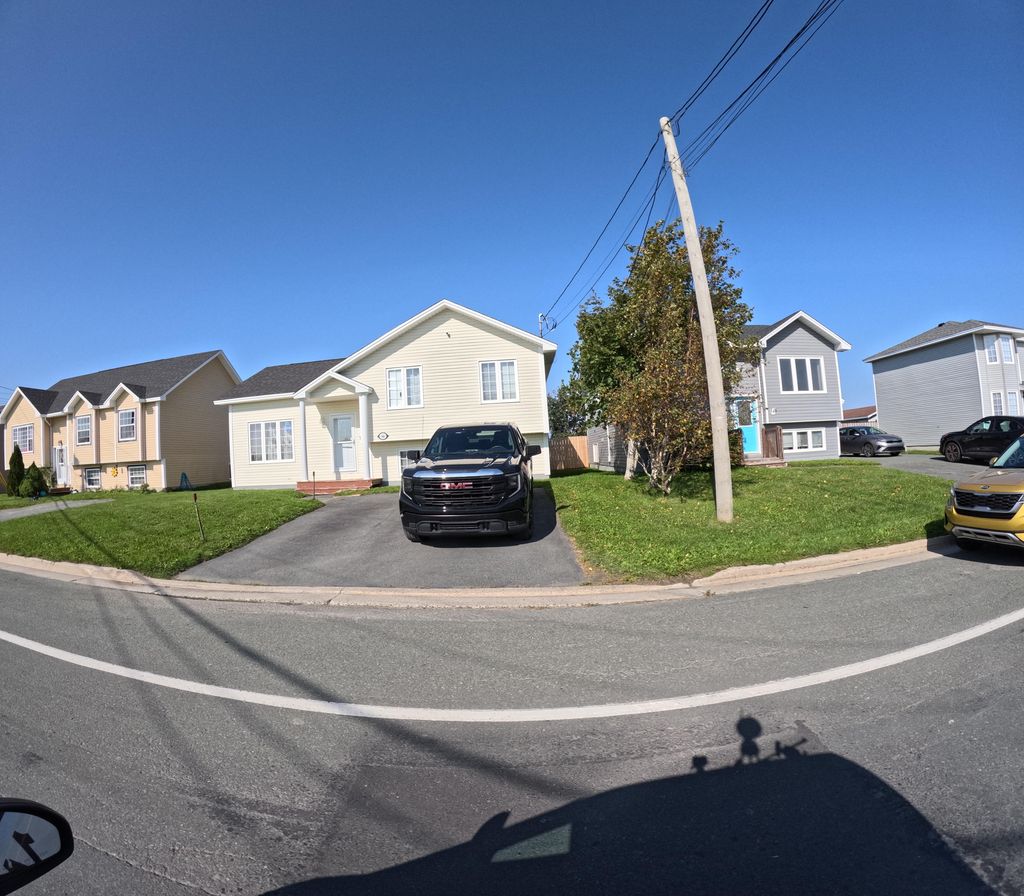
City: st_johns